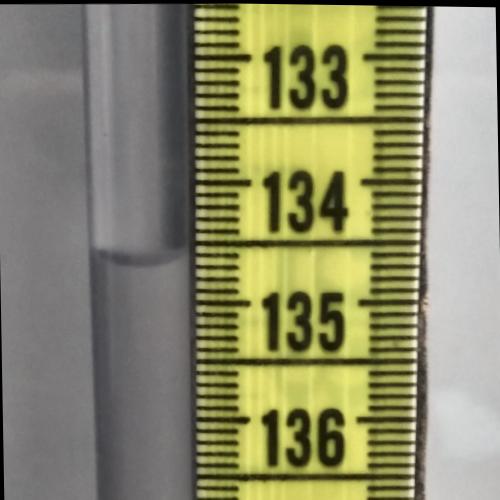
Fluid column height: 134.7 cm